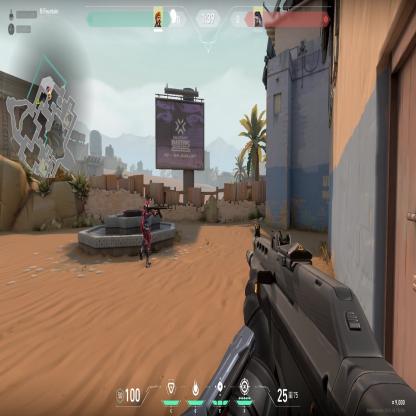
Label: enemy